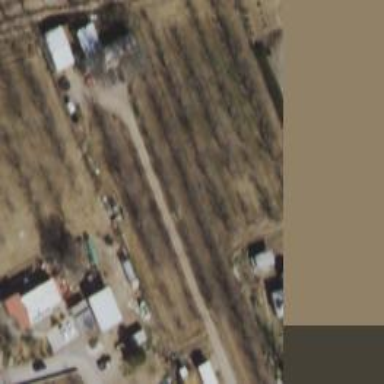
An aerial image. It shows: Orchard.